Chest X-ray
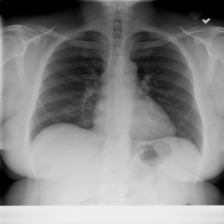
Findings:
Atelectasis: negative
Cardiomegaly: negative
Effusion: negative
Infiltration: negative
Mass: negative
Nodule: negative
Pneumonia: negative
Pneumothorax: negative
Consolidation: negative
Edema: negative
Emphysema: negative
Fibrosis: negative
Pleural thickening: negative
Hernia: negative